Field crop: tomato
Growth stage: 1
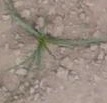
Species: cyperus